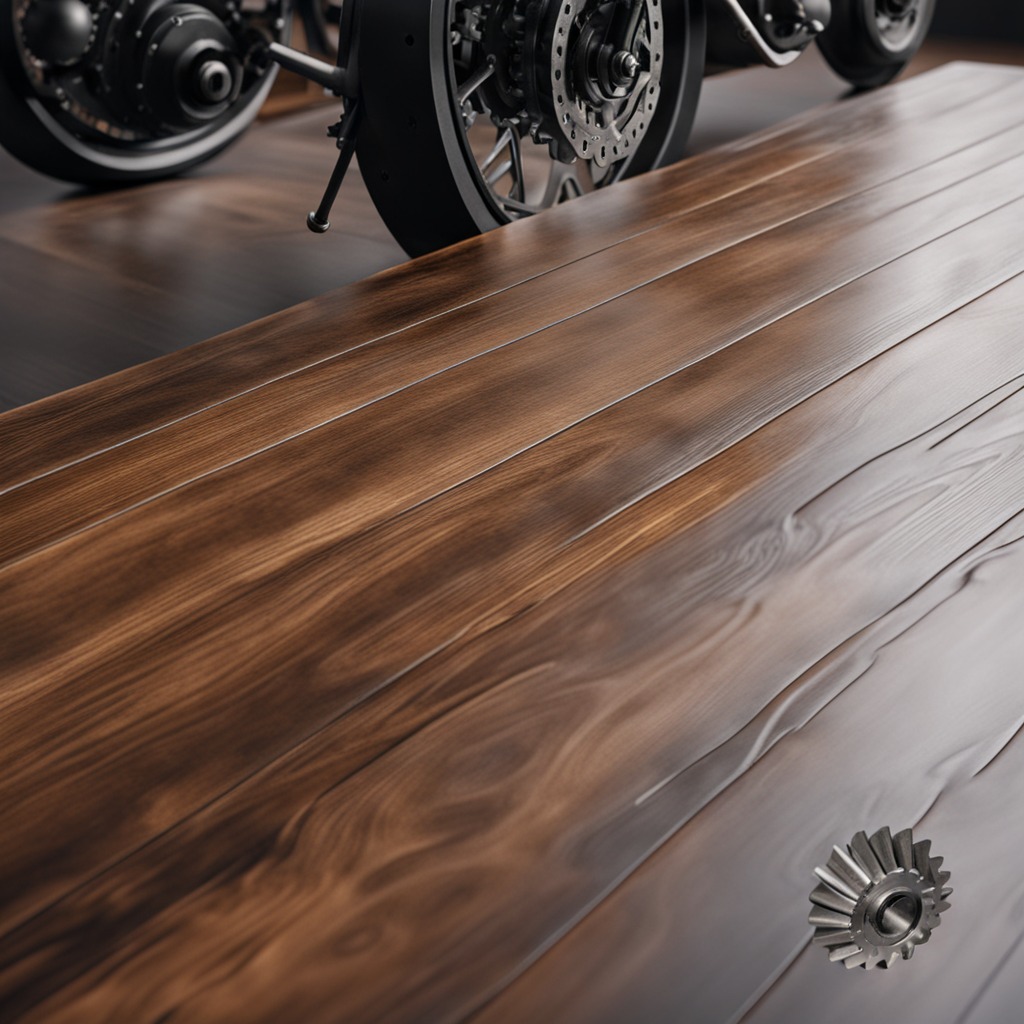
A steel gear with teeth lies on the wooden table in a vintage motorcycle garage.